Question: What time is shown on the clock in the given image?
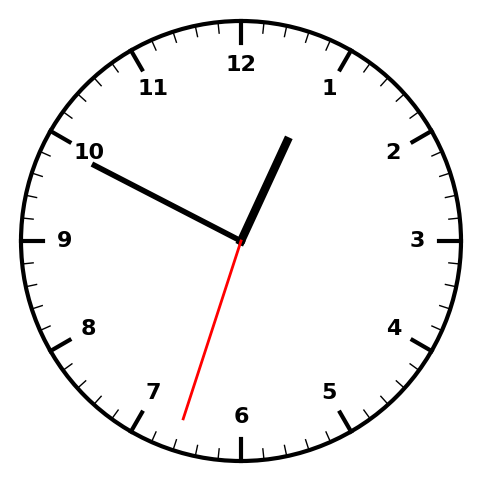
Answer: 12:49:33